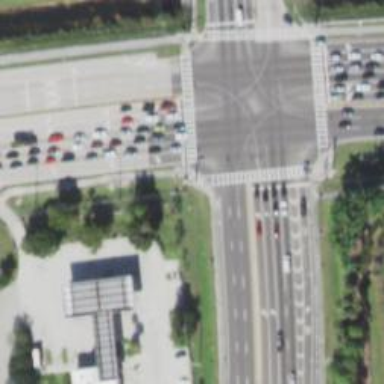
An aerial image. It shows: Crossing on the cycleway.